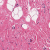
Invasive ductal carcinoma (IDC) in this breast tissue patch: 0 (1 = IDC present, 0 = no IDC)